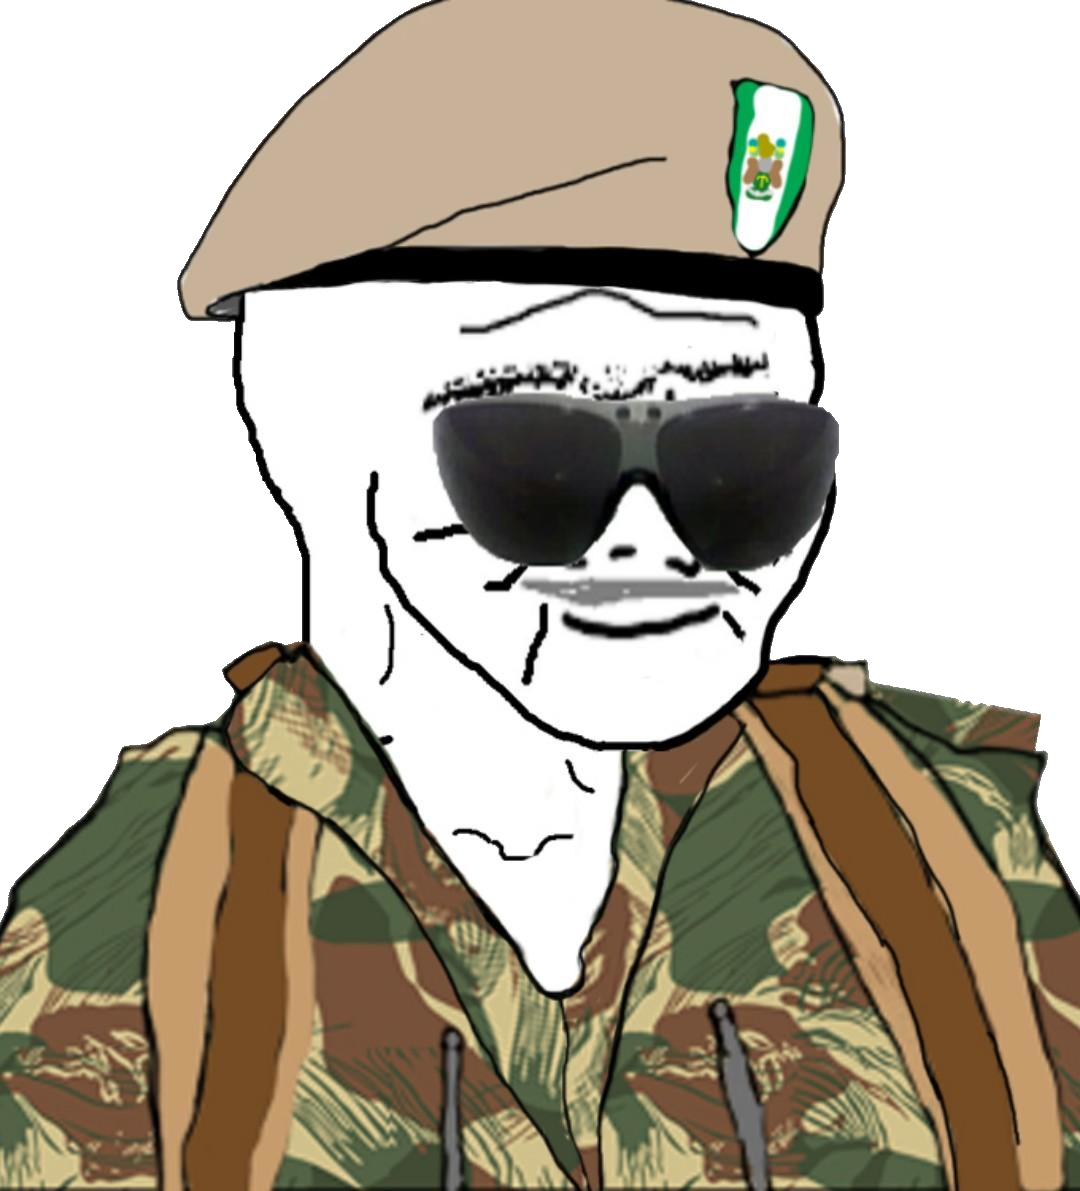
Label: 5_Boomer